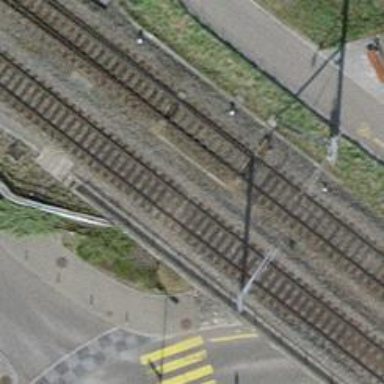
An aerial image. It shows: One railway track on embankment with electrified contact line.